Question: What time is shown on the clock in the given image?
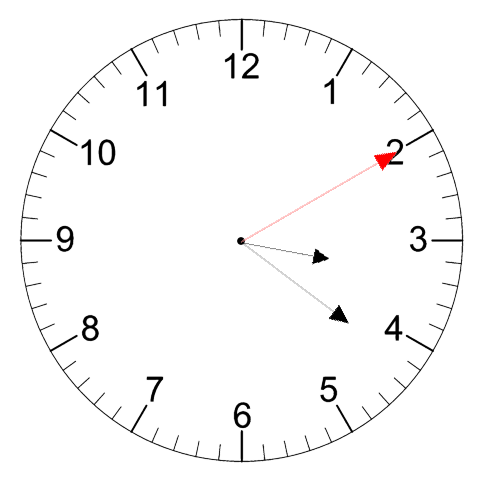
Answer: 03:21:10